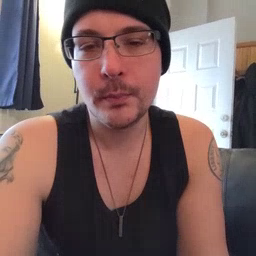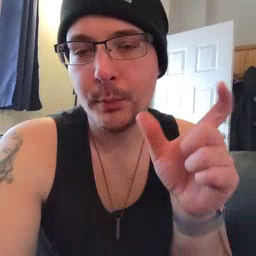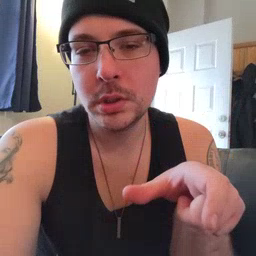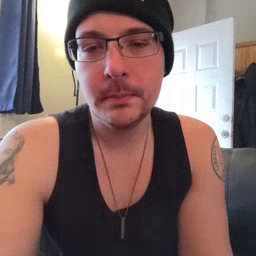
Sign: person